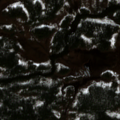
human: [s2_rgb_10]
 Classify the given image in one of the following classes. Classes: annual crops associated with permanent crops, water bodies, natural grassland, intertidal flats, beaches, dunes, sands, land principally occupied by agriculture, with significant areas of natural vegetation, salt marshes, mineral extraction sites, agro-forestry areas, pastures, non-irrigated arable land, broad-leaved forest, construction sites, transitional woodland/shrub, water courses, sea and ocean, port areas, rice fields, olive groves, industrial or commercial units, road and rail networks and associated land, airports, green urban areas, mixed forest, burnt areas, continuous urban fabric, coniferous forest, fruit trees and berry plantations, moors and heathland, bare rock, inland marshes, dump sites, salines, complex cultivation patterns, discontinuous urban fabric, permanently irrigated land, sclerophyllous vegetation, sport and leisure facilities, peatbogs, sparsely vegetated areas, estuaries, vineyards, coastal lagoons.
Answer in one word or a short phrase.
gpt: coniferous forest, peatbogs